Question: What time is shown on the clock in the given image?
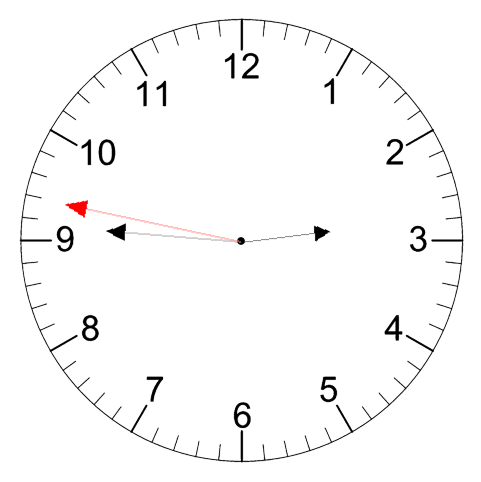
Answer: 02:45:47